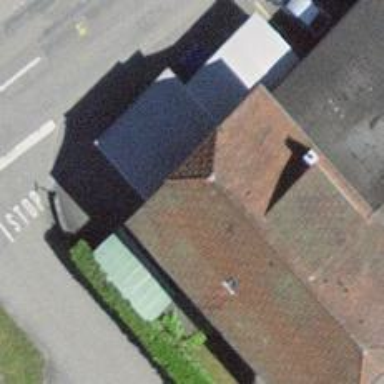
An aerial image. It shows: Car repair shop.